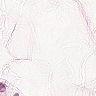
Metastatic tissue present: no